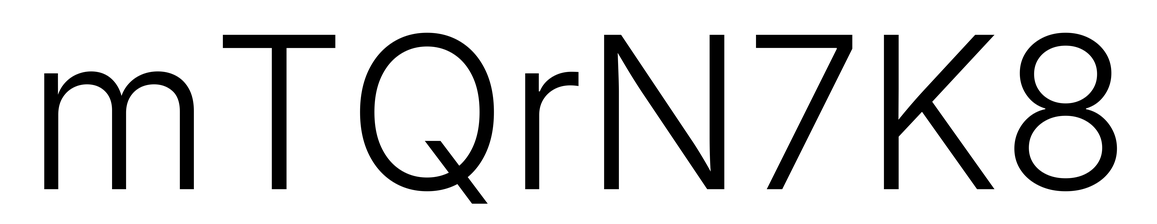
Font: Inter_Light